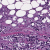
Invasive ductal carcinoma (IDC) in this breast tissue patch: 1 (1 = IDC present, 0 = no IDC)